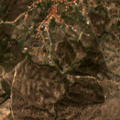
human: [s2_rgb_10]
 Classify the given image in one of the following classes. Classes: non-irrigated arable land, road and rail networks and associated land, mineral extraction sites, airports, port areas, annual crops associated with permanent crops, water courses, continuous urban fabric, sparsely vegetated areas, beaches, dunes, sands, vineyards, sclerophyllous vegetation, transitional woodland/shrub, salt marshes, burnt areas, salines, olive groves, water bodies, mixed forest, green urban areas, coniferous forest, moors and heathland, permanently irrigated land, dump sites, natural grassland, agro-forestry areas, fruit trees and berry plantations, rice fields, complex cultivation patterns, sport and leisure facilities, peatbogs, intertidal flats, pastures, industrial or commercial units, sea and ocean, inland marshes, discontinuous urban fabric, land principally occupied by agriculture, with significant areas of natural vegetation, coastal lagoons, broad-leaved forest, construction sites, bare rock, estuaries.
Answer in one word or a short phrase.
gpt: discontinuous urban fabric, olive groves, complex cultivation patterns, land principally occupied by agriculture, with significant areas of natural vegetation, agro-forestry areas, transitional woodland/shrub